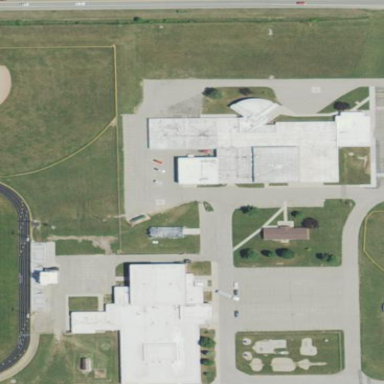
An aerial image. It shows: School.